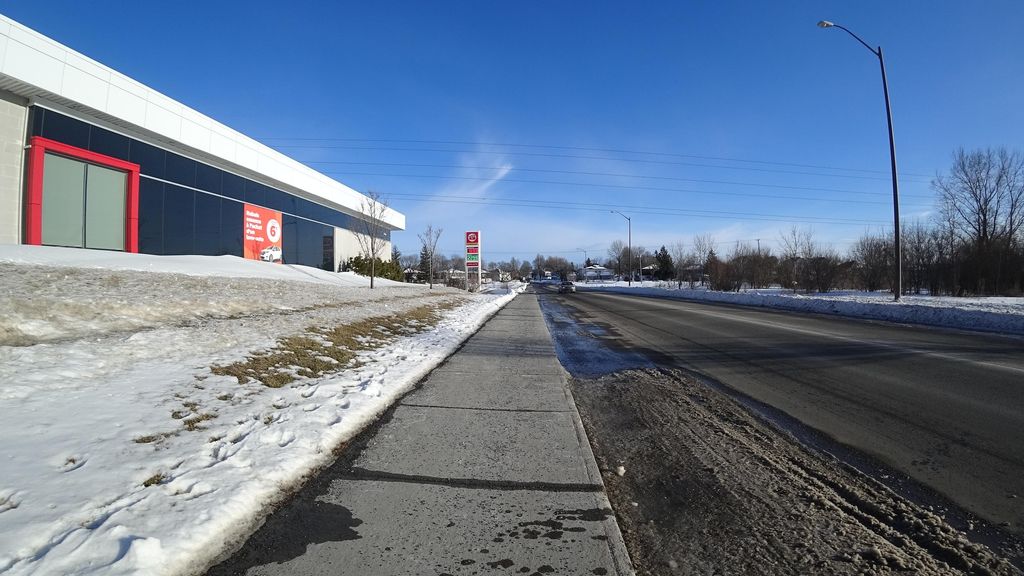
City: quebec_city